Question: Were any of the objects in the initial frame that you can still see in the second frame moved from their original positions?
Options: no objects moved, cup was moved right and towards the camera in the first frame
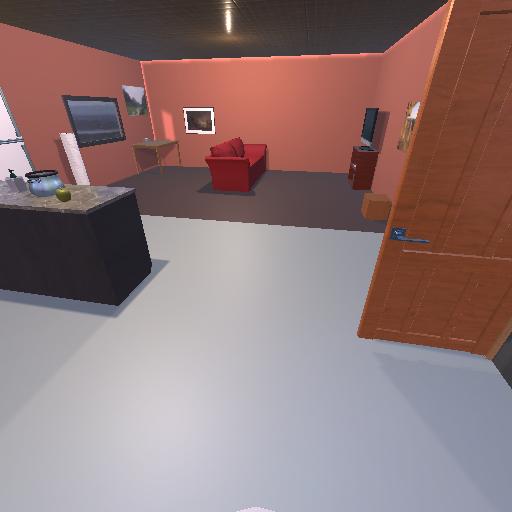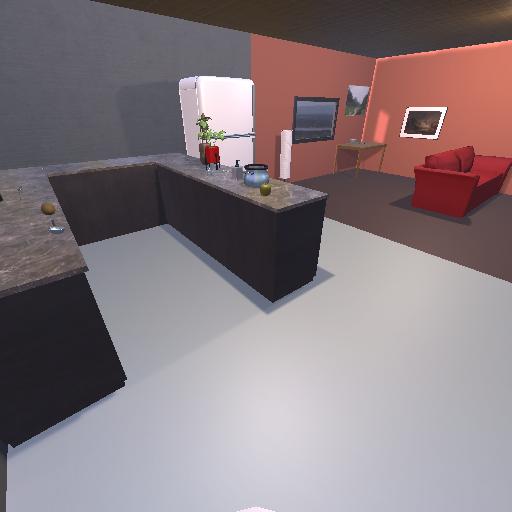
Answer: no objects moved